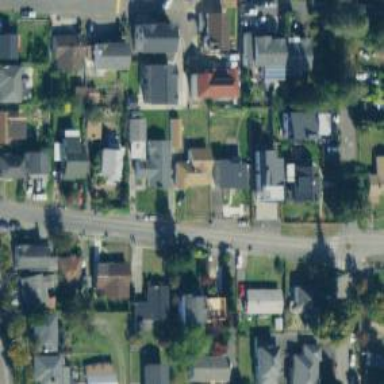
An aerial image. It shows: Living street.